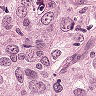
Metastatic tissue present: yes